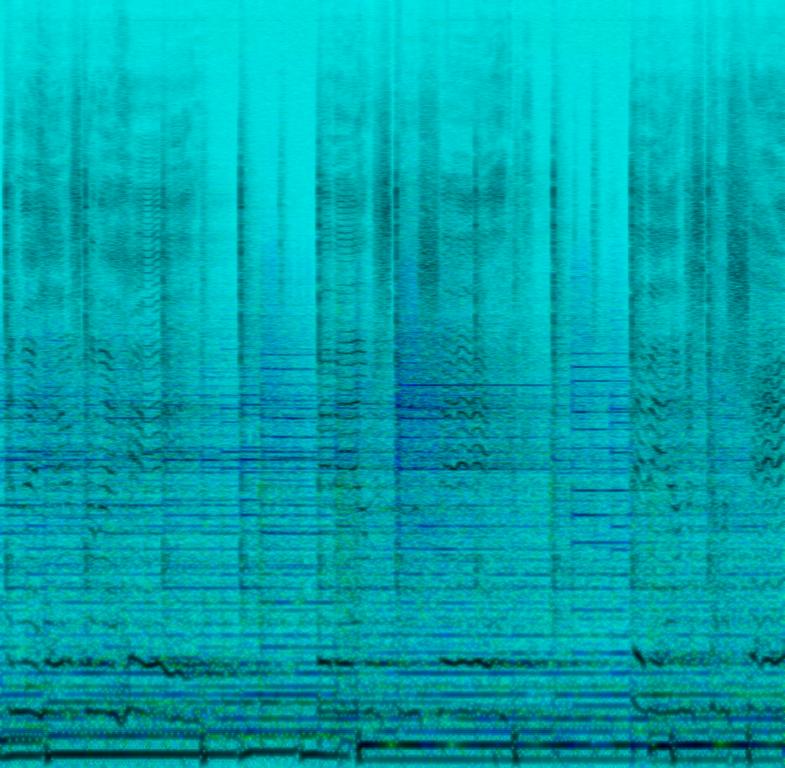
This is an alternative country music piece. There is a male vocal singing melodically with a thick reverb effect applied to it. The main tune is being played by the electric guitar with the bass guitar backing it. The rhythm is being provided by an acoustic drum beat. The atmosphere is easygoing. This piece can be used in the soundtrack of a drama movie, especially during the scenes where a character is trying to break free from an addiction.